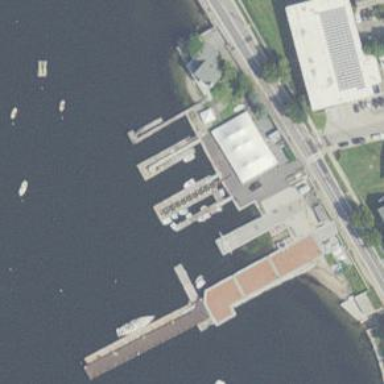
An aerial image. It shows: Man-made pier.